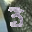
Label: 3